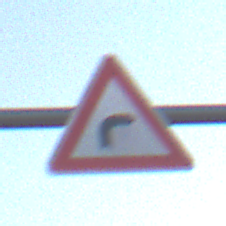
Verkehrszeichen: KurveRechts
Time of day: SunriseSunset
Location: Outdoor (Nature)
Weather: Clear
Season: NotSpecified
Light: Natural